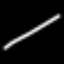
Label: line